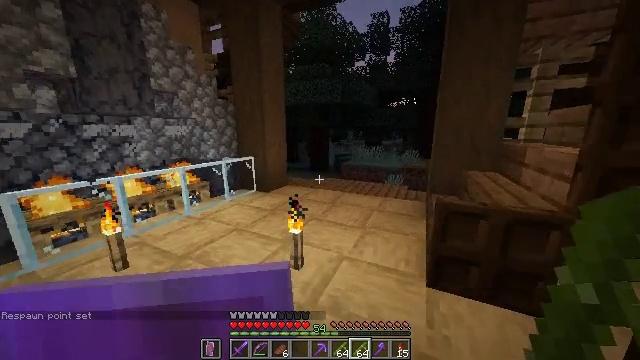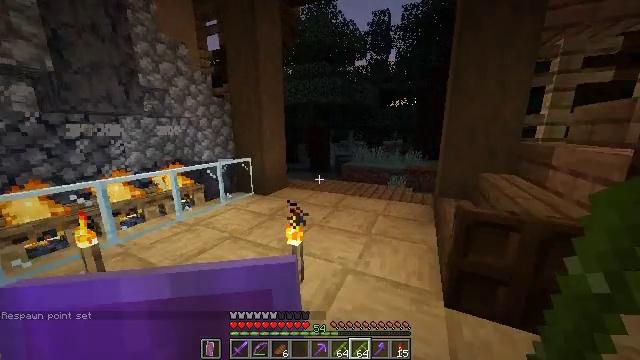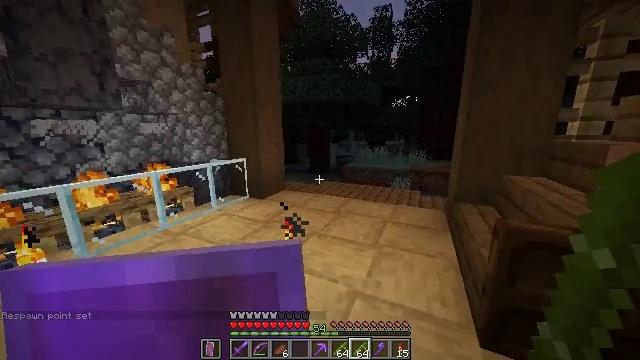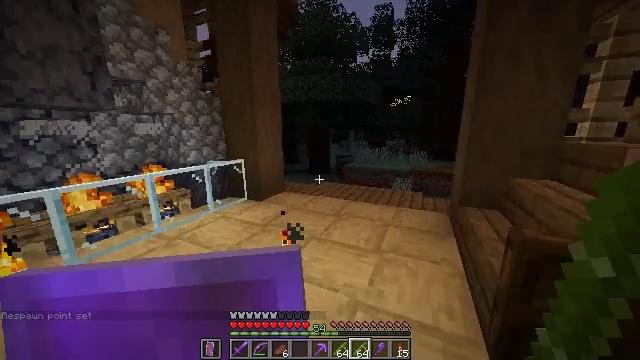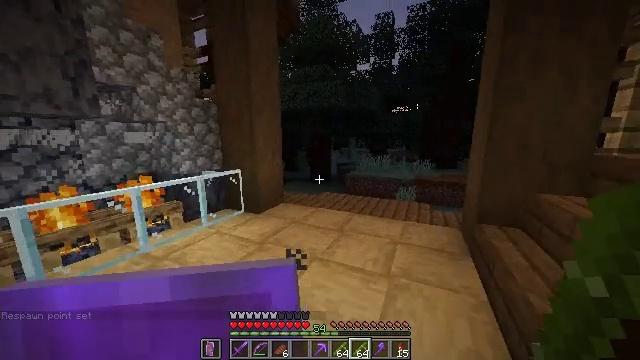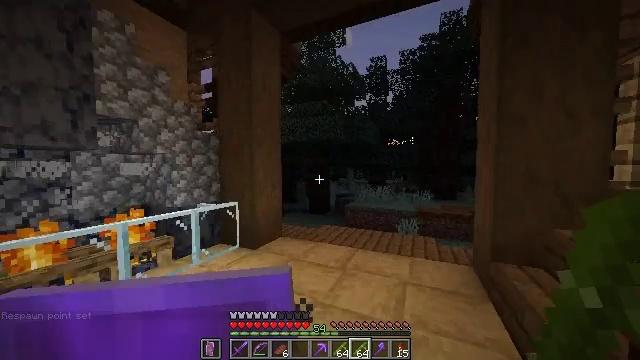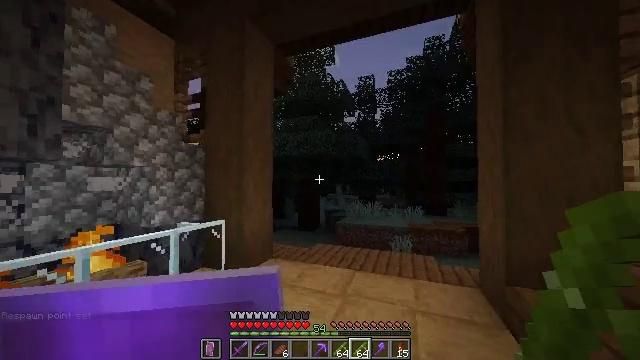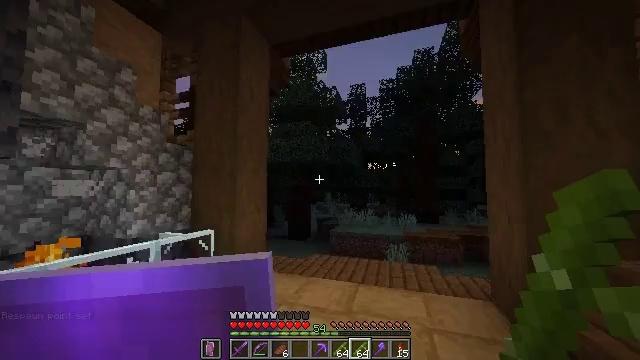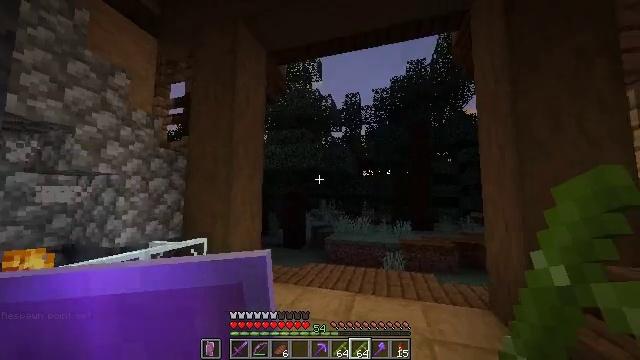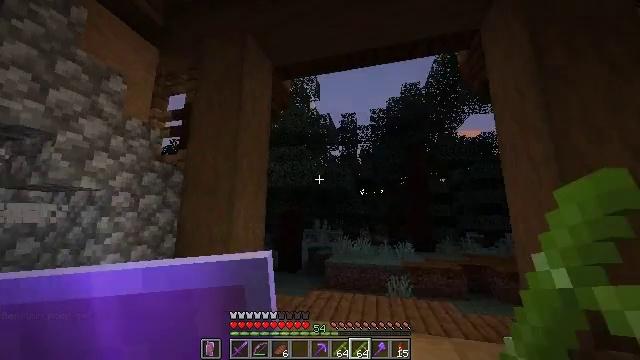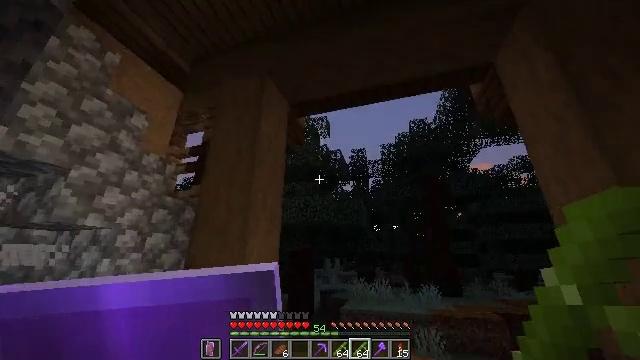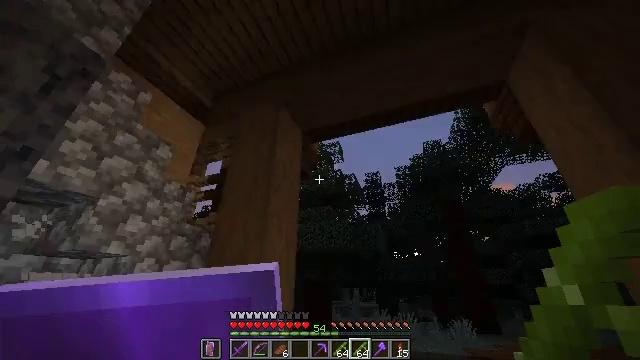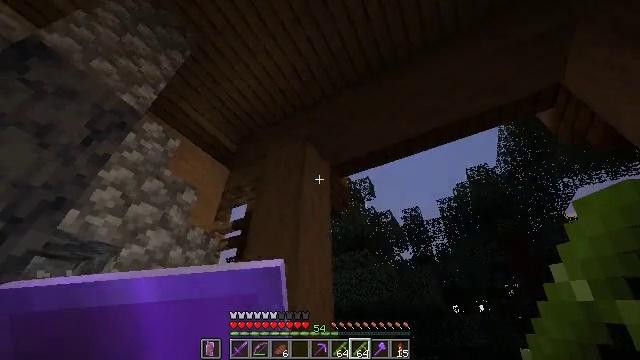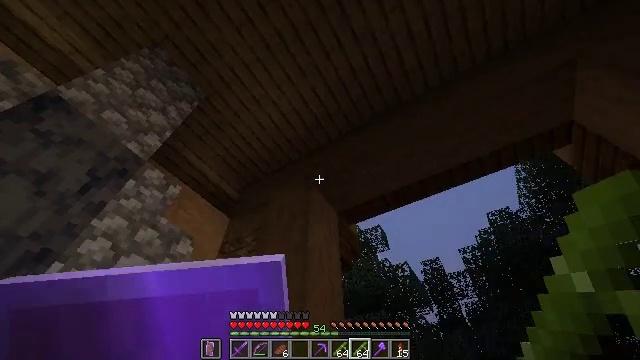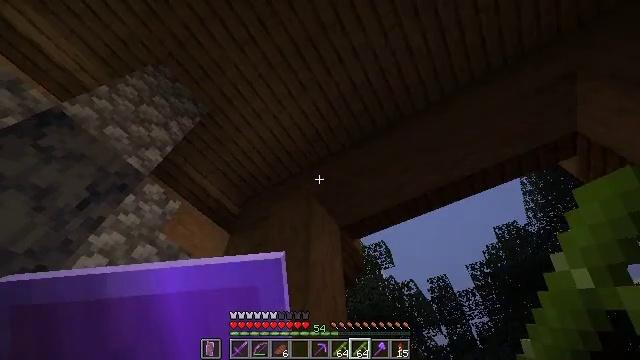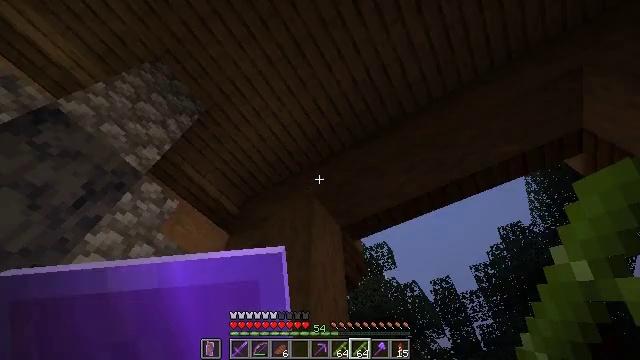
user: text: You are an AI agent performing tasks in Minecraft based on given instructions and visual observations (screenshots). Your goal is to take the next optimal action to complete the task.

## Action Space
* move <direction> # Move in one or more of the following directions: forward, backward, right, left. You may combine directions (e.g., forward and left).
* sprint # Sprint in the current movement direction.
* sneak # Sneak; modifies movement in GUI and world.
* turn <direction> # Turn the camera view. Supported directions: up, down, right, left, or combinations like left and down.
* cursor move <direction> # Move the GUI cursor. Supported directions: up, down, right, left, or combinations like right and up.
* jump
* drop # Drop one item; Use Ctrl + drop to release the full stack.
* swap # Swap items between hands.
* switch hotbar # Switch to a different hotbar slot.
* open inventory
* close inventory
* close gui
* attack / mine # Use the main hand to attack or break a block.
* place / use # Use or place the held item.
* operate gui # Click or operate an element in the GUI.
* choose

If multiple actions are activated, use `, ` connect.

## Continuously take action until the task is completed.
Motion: motion action
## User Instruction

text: Mine the spruce log from the forest.
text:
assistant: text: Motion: move forward, sprint
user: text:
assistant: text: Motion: move forward, sprint
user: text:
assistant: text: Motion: move forward, sprint
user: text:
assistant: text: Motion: move forward and move left, sprint, turn up
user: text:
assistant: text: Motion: move forward and move left, sprint, turn up
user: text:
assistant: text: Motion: move forward and move left, sprint, turn right and up
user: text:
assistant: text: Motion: move forward and move left, sprint, turn right and up
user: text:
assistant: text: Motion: move forward and move left, sprint, turn right and up
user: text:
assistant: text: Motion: move forward and move left, sprint, turn right and up
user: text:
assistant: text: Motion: move forward, turn left and up
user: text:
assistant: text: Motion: turn left and up
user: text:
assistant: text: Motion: turn left and up
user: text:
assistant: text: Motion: turn left and up
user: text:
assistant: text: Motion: turn up
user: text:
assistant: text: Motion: no_op
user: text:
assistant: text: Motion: no_op
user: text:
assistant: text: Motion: no_op
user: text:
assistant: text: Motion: no_op
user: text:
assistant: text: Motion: no_op
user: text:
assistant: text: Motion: no_op
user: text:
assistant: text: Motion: no_op
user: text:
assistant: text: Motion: no_op
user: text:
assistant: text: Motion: turn right
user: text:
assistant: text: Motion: move left, turn right and down
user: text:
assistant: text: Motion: move left, turn right and down
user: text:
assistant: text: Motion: move left, turn right and down
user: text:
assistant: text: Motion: move left, turn right and down
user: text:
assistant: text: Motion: move forward and move left, turn right and down
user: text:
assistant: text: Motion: move forward and move left, turn right
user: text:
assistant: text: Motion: move forward